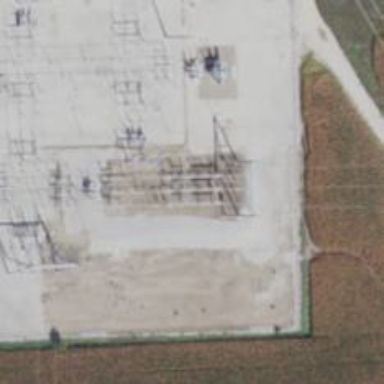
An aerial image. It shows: Switch used for power control.